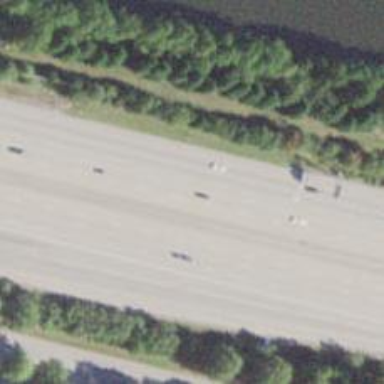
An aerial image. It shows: Motorway junction.